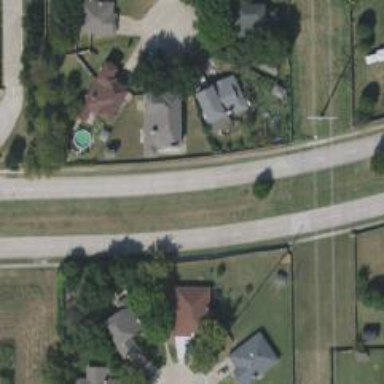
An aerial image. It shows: Secondary road.